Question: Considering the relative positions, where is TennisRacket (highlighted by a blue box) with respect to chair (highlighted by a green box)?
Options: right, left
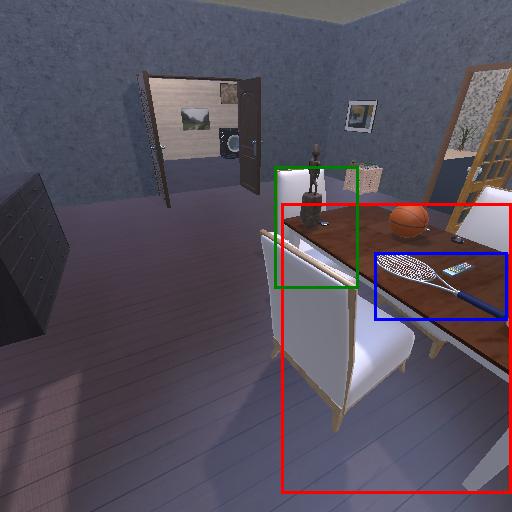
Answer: right